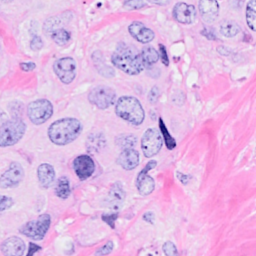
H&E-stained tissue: Breast